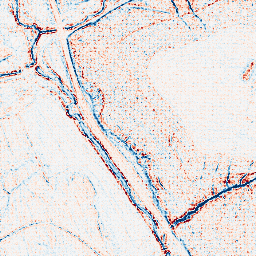
Category: edge_preserving
Decomposition family: bilateral
Decomposition parameters: d: 5
sigma_color: 100
sigma_space: 100
Upsampling method: sinc_hamming
Upsampling parameters: scale: 8
kernel_size: 8
Upsampling scale: 8